Question: I have been having a problem with python and matplotlib
I am running
'''
from matplotlib import rc
import matplotlib.cm as cm
from matplotlib.ticker import MultipleLocator
scoreArray = [3,8,7,8,9,0]
scoreArrayIsopmap = [3,4,7,1,3,0]
scoreArrayPCA = [0,1,7,6,3,15]
rc('font',**{'family':'Bitstream Vera Sans','serif': ['Palatino']})
rc('text', usetex=True)
fig, (ax1) = plt.subplots(1,1, figsize=(7,5))
ax1.plot(range(0,6), scoreArray, color = 'b', ls='-', lw=4, alpha=0.7, label="A Priori Manifold")
ax1.plot(range(0,6), scoreArrayIsopmap, color = 'r', ls='-', lw=4, alpha=0.7, label="Isomap")
ax1.plot(range(0,6), scoreArrayPCA, color = 'g', ls='-', lw=4, alpha=0.7, label="PCA")
ax1.xaxis.set_major_locator(MultipleLocator(10))
ax1.grid(which='major', axis='x', linewidth=0.25, linestyle='-', color='0.75')
ax1.grid(True)
ax1.set_ylabel('Dunn Index')
ax1.set_xlabel('Number Of Components')
'''

'''
---------------------------------------------------------------------------
AttributeError Traceback (most recent call last)
1419 self.set_frameon(frameon)
1420
-> 1421 self.canvas.print_figure(*args, **kwargs)
1422
1423 if frameon:
/usr/local/lib/python2.7/site-packages/matplotlib/backend_bases.pyc in print_figure(self, filename, dpi, facecolor, edgecolor, orientation, format, **kwargs)
2218 orientation=orientation,
2219 bbox_inches_restore=_bbox_inches_restore,
-> 2220 **kwargs)
2221 finally:
2222 if bbox_inches and restore_bbox:
/usr/local/lib/python2.7/site-packages/matplotlib/backend_bases.pyc in print_pdf(self, *args, **kwargs)
1950 from backends.backend_pdf import FigureCanvasPdf # lazy import
1951 pdf = self.switch_backends(FigureCanvasPdf)
-> 1952 return pdf.print_pdf(*args, **kwargs)
1953
1954 def print_pgf(self, *args, **kwargs):
/usr/local/lib/python2.7/site-packages/matplotlib/backends/backend_pdf.pyc in print_pdf(self, filename, **kwargs)
2338 width, height, image_dpi, RendererPdf(file, image_dpi),
2339 bbox_inches_restore=_bbox_inches_restore)
-> 2340 self.figure.draw(renderer)
2341 renderer.finalize()
2342 finally:
/usr/local/lib/python2.7/site-packages/matplotlib/artist.pyc in draw_wrapper(artist, renderer, *args, **kwargs)
52 def draw_wrapper(artist, renderer, *args, **kwargs):
53 before(artist, renderer)
---> 54 draw(artist, renderer, *args, **kwargs)
55 after(artist, renderer)
56
/usr/local/lib/python2.7/site-packages/matplotlib/figure.pyc in draw(self, renderer)
1032 dsu.sort(key=itemgetter(0))
1033 for zorder, a, func, args in dsu:
-> 1034 func(*args)
1035
1036 renderer.close_group('figure')
/usr/local/lib/python2.7/site-packages/matplotlib/artist.pyc in draw_wrapper(artist, renderer, *args, **kwargs)
52 def draw_wrapper(artist, renderer, *args, **kwargs):
53 before(artist, renderer)
---> 54 draw(artist, renderer, *args, **kwargs)
55 after(artist, renderer)
56
/usr/local/lib/python2.7/site-packages/matplotlib/axes.pyc in draw(self, renderer, inframe)
2084
2085 for zorder, a in dsu:
-> 2086 a.draw(renderer)
2087
2088 renderer.close_group('axes')
/usr/local/lib/python2.7/site-packages/matplotlib/artist.pyc in draw_wrapper(artist, renderer, *args, **kwargs)
52 def draw_wrapper(artist, renderer, *args, **kwargs):
53 before(artist, renderer)
---> 54 draw(artist, renderer, *args, **kwargs)
55 after(artist, renderer)
56
/usr/local/lib/python2.7/site-packages/matplotlib/axis.pyc in draw(self, renderer, *args, **kwargs)
1087 ticks_to_draw = self._update_ticks(renderer)
1088 ticklabelBoxes, ticklabelBoxes2 = self._get_tick_bboxes(ticks_to_draw,
-> 1089 renderer)
1090
1091 for tick in ticks_to_draw:
/usr/local/lib/python2.7/site-packages/matplotlib/axis.pyc in _get_tick_bboxes(self, ticks, renderer)
1036 for tick in ticks:
1037 if tick.label1On and tick.label1.get_visible():
-> 1038 extent = tick.label1.get_window_extent(renderer)
1039 ticklabelBoxes.append(extent)
1040 if tick.label2On and tick.label2.get_visible():
/usr/local/lib/python2.7/site-packages/matplotlib/text.pyc in get_window_extent(self, renderer, dpi)
751 raise RuntimeError('Cannot get window extent w/o renderer')
752
--> 753 bbox, info, descent = self._get_layout(self._renderer)
754 x, y = self.get_position()
755 x, y = self.get_transform().transform_point((x, y))
/usr/local/lib/python2.7/site-packages/matplotlib/text.pyc in _get_layout(self, renderer)
318 tmp, lp_h, lp_bl = get_text_width_height_descent('lp',
319 self._fontproperties,
--> 320 ismath=False)
321 offsety = (lp_h - lp_bl) * self._linespacing
322
/usr/local/lib/python2.7/site-packages/matplotlib/backends/backend_pdf.pyc in get_text_width_height_descent(self, s, prop, ismath)
1945 def get_text_width_height_descent(self, s, prop, ismath):
1946 if rcParams['text.usetex']:
-> 1947 texmanager = self.get_texmanager()
1948 fontsize = prop.get_size_in_points()
1949 w, h, d = texmanager.get_text_width_height_descent(s, fontsize,
/usr/local/lib/python2.7/site-packages/matplotlib/backend_bases.pyc in get_texmanager(self)
612 if self._texmanager is None:
613 from matplotlib.texmanager import TexManager
--> 614 self._texmanager = TexManager()
615 return self._texmanager
616
/usr/local/lib/python2.7/site-packages/matplotlib/texmanager.pyc in __init__(self)
170 if len(ff) == 1 and ff[0].lower() in self.font_families:
171 self.font_family = ff[0].lower()
--> 172 elif ff.lower() in self.font_families:
173 self.font_family = ff.lower()
174 else:
AttributeError: 'list' object has no attribute 'lower'
'''
I get the image above but the axis are not visible. I run python 2.7.5 and matplotlib 1.3. I work on a mac and it works fine on a different mac. It was working fine on mine until 2 days ago.
Anyone has any idea why this happens?
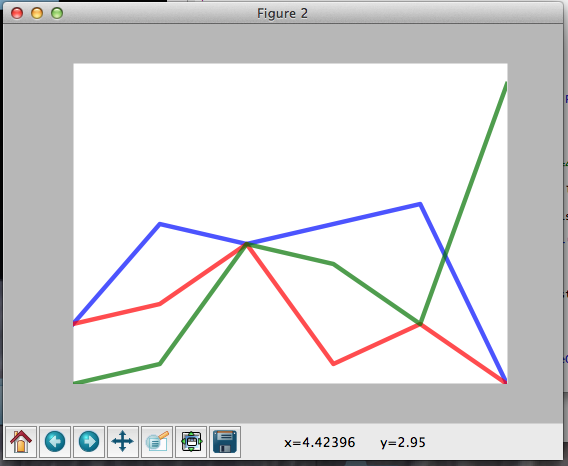
Answer: There are two things here:
1. From the matplotlib code: font.family must be one of (serif, sans-serif, cursive, monospace) when text.usetex is True. serif will be used by default. So if you use the text.usetex you should set the font.family to be one of the supported values.
2. You found a bug in the matplotlib 1.3.0 :) But it's already fixed on the development branch. So in the next release you won't get the error.